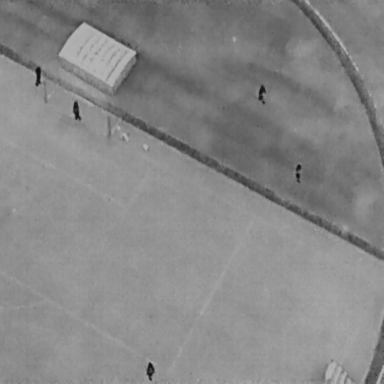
There are five People in the infrared image.